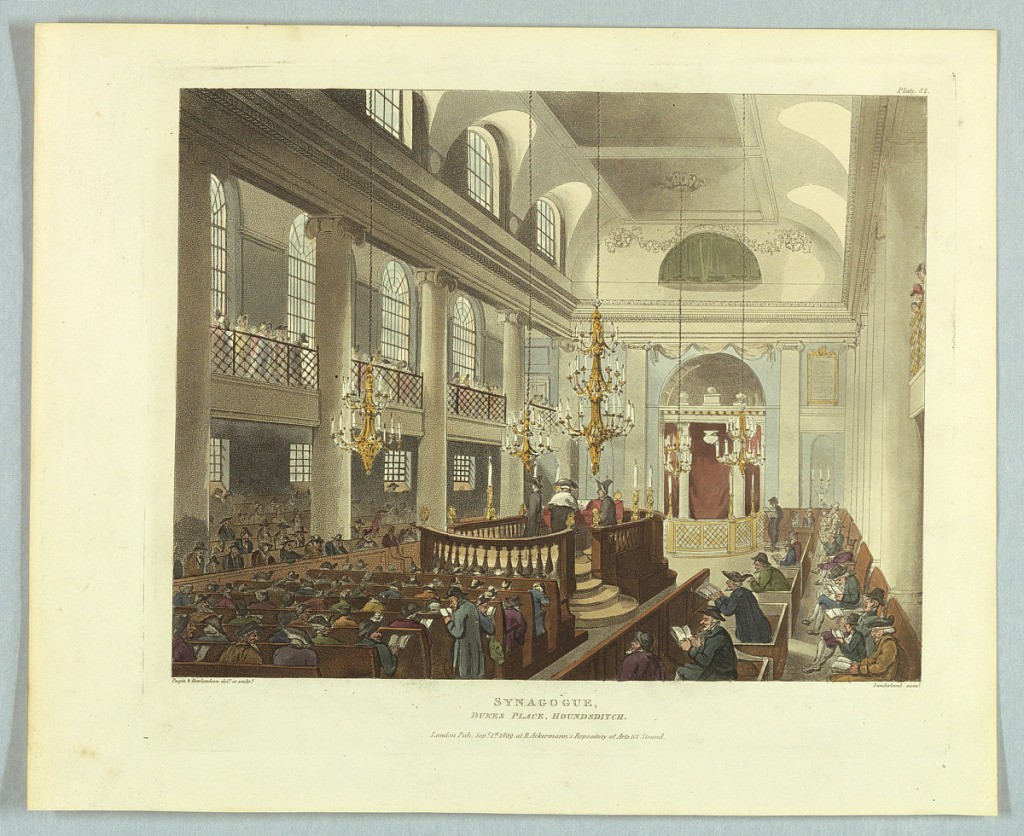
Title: Synagogue, from "Ackermann's Repository"
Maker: Thomas Rowlandson, British, 1756–1827
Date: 1809
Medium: Aquatint, brush and watercolor on paper
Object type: Print
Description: Title, artists', and publisher's names below.